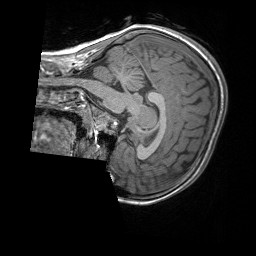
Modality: T1w
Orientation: sagittal
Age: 8
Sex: female
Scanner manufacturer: siemens
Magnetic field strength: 3 T
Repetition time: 1.65 s
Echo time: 0.00203 s